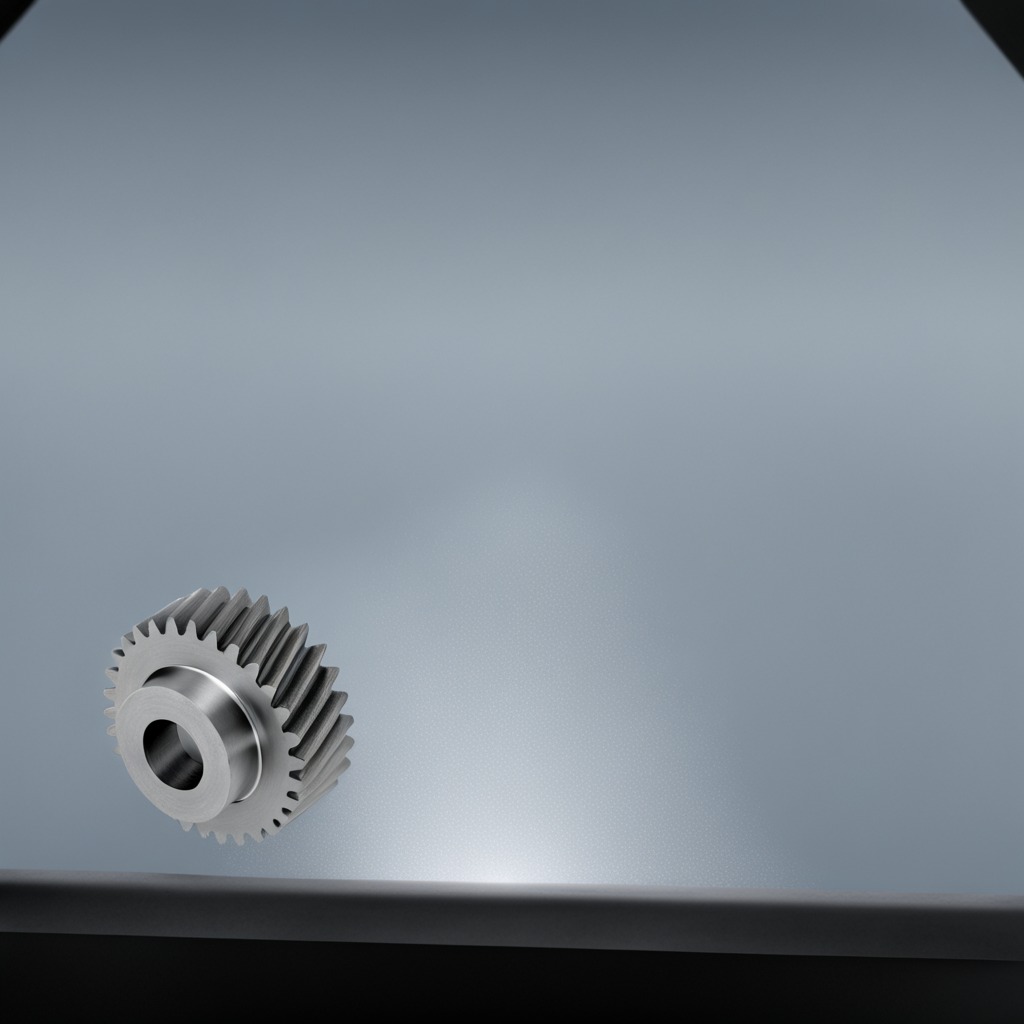
A steel gear with teeth is lying on a clean empty table in a railway signal maintenance room lit by harsh overhead fluorescents.